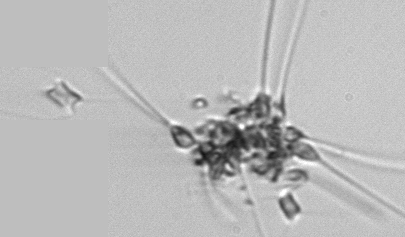
Label: Asterionellopsis_glacialis